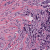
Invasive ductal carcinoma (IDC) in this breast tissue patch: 1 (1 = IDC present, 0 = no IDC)